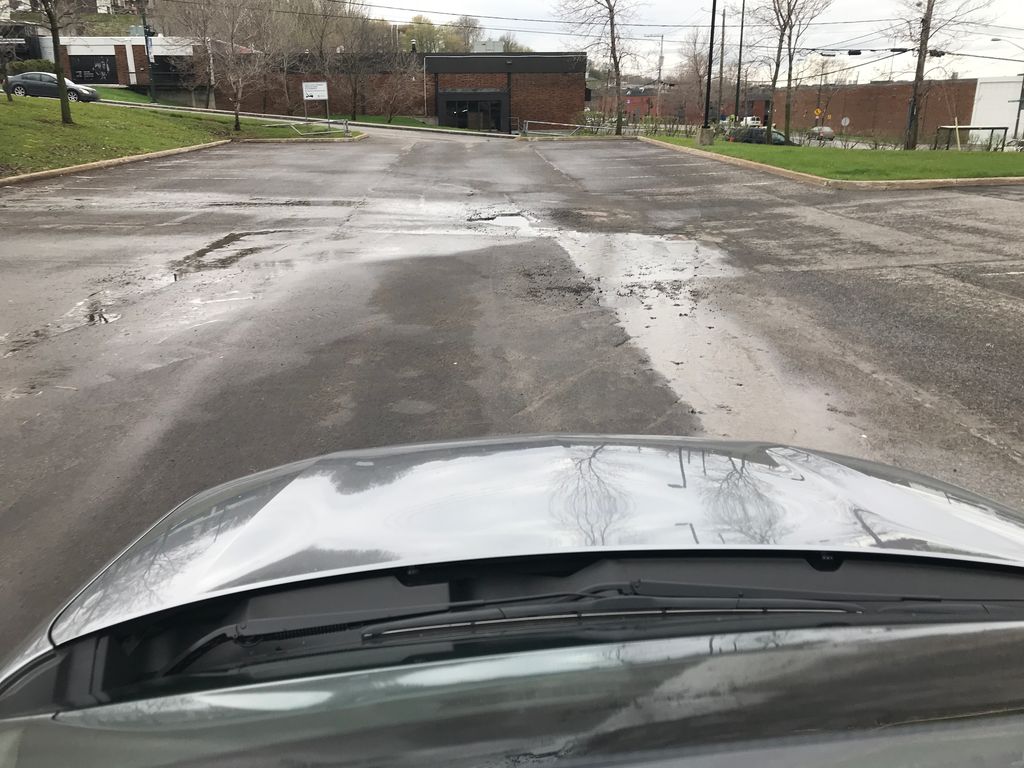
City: quebec_city